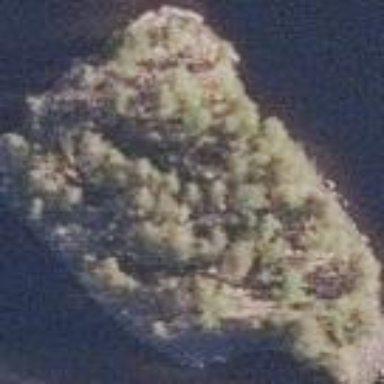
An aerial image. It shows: Islet.